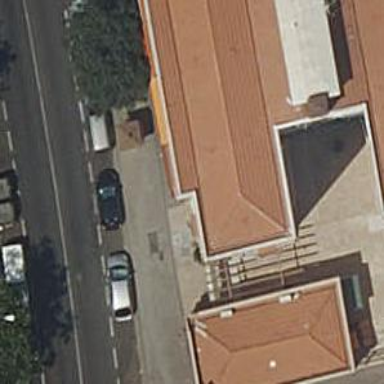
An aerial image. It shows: Pub.